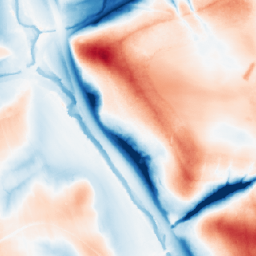
Category: classical
Decomposition family: gaussian_anisotropic
Decomposition parameters: sigma_x: 20
sigma_y: 20
Upsampling method: nearest
Upsampling parameters: scale: 4
Upsampling scale: 4